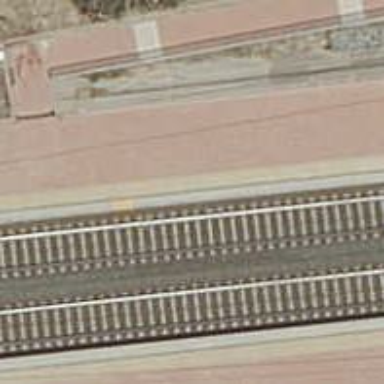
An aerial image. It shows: Railway track with contact line for electrification.